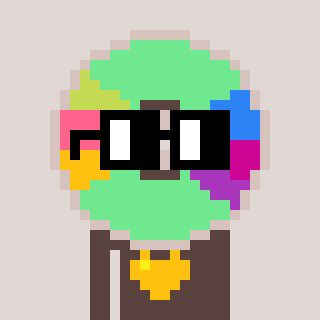
a pixel art character with square black glasses, a cd-shaped head and a darkbrown-colored body on a warm background